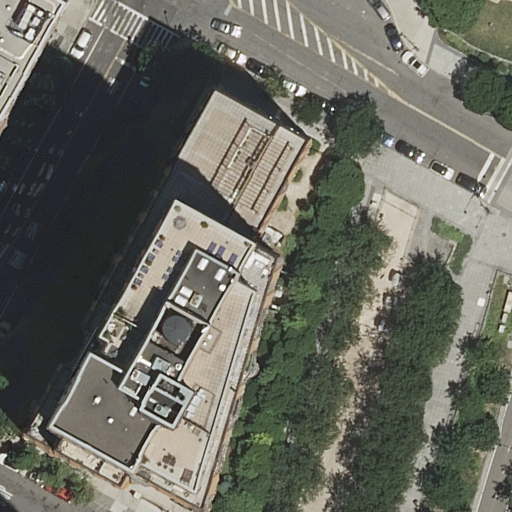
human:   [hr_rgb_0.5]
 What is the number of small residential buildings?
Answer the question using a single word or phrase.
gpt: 1

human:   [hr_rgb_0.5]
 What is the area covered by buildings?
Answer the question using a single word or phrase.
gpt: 908m2

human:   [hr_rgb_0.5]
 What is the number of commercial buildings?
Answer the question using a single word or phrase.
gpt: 0

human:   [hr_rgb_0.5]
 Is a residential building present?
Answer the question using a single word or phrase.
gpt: yes

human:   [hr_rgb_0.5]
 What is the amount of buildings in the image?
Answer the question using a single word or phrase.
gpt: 2

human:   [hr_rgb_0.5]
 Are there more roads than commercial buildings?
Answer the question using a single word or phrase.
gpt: yes

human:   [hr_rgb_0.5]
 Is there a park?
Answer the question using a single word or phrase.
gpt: yes

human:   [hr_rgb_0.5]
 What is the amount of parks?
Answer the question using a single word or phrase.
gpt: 2

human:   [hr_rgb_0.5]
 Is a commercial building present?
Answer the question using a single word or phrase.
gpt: no

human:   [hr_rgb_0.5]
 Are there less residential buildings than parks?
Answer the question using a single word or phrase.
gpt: no

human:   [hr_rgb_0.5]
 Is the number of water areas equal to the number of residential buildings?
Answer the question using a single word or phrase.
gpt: no

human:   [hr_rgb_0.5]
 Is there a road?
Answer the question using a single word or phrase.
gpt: yes

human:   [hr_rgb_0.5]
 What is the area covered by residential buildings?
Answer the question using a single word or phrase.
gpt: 908m2

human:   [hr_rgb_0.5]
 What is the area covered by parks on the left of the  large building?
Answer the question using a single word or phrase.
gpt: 0m2

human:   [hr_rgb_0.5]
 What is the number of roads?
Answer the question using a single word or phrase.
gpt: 14

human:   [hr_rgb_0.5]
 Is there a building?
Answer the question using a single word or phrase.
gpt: yes

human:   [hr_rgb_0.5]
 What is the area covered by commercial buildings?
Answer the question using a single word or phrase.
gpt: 0m2

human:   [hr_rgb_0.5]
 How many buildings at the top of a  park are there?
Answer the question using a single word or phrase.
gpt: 2

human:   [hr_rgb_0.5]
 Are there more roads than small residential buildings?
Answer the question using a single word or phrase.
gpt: yes

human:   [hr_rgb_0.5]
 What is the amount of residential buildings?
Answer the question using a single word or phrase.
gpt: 2

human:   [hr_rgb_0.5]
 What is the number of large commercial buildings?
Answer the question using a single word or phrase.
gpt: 0

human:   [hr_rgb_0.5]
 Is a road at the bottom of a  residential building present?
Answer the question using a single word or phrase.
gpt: yes

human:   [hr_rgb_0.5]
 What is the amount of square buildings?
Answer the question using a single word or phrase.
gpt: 0

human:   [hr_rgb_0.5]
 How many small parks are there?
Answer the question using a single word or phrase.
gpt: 0

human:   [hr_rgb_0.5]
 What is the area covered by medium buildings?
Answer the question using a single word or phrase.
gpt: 0m2

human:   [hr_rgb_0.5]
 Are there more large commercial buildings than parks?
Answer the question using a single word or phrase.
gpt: no

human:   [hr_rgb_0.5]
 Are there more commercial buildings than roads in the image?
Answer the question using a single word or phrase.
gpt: no

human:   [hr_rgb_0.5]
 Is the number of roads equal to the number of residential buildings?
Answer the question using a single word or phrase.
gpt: no

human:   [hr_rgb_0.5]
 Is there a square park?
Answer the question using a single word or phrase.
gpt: no

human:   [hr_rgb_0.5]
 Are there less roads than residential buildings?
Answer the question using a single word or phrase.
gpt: no

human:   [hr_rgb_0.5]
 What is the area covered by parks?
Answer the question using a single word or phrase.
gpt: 2887m2

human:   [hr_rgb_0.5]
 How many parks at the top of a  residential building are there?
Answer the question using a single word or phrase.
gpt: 1

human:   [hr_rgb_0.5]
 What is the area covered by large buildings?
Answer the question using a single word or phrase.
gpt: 908m2

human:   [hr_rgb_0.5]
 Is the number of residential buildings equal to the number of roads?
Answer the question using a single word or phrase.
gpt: no

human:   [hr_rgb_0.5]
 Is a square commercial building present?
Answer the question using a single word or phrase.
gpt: no

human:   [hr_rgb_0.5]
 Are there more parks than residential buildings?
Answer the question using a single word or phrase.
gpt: no

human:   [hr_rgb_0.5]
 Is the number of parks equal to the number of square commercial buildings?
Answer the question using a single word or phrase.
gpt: no

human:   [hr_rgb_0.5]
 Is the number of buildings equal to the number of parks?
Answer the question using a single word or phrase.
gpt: yes

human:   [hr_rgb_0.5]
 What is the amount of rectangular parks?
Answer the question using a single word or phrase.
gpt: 1

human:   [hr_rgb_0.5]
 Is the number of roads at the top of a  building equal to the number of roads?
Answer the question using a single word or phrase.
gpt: yes

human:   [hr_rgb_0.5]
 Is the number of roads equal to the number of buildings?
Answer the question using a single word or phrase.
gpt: no

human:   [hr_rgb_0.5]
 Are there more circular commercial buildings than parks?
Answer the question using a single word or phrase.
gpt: no

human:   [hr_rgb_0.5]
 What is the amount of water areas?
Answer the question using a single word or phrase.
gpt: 0

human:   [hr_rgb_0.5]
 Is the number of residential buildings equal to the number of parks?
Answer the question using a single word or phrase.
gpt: yes

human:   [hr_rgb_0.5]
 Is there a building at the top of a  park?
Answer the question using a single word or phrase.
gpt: yes

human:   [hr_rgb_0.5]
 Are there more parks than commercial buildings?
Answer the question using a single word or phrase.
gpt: yes

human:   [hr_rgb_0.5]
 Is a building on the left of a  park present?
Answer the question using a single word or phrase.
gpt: yes

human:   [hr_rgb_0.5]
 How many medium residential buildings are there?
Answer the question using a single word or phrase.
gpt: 0

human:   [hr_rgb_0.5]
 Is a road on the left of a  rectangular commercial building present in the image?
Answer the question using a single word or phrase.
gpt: no

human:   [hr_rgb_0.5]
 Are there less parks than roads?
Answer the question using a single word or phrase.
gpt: yes

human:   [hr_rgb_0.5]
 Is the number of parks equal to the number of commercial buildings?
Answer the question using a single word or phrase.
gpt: no

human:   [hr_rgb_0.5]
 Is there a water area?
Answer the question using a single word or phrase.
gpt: no

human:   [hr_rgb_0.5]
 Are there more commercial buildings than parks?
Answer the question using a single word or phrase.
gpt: no

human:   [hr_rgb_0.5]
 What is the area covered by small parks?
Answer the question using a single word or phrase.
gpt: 0m2

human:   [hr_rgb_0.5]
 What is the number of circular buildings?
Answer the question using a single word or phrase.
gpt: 0

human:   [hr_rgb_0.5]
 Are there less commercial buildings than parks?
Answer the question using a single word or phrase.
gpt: yes

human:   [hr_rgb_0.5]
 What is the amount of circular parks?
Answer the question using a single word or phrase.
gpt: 0

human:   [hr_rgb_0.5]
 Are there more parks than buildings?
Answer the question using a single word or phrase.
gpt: no

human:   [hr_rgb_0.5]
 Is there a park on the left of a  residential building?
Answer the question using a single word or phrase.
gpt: yes

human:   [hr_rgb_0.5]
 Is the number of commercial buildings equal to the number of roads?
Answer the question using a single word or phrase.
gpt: no

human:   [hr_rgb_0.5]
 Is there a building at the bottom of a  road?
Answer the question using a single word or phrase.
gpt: yes

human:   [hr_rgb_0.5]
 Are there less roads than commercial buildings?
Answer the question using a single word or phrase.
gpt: no

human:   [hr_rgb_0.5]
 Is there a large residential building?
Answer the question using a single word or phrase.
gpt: yes

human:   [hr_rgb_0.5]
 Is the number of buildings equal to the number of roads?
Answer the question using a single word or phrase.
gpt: no